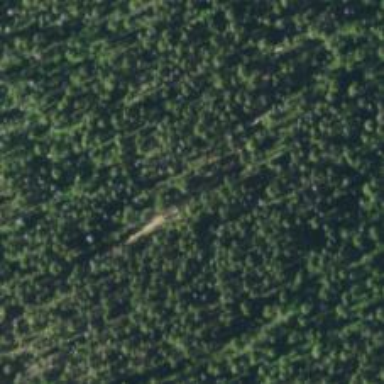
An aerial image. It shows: Trail road suitable for tracking.